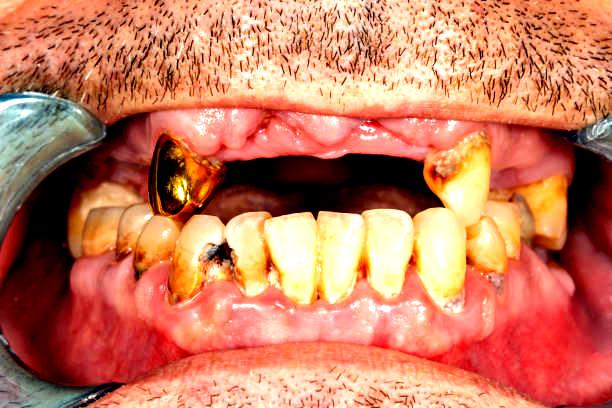
Condition: Gingivitis